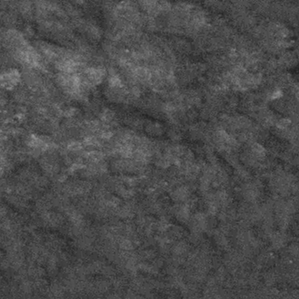
Label: frost